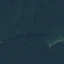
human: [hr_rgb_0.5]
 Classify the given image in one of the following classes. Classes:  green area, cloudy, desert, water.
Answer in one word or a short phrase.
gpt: green area